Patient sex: M
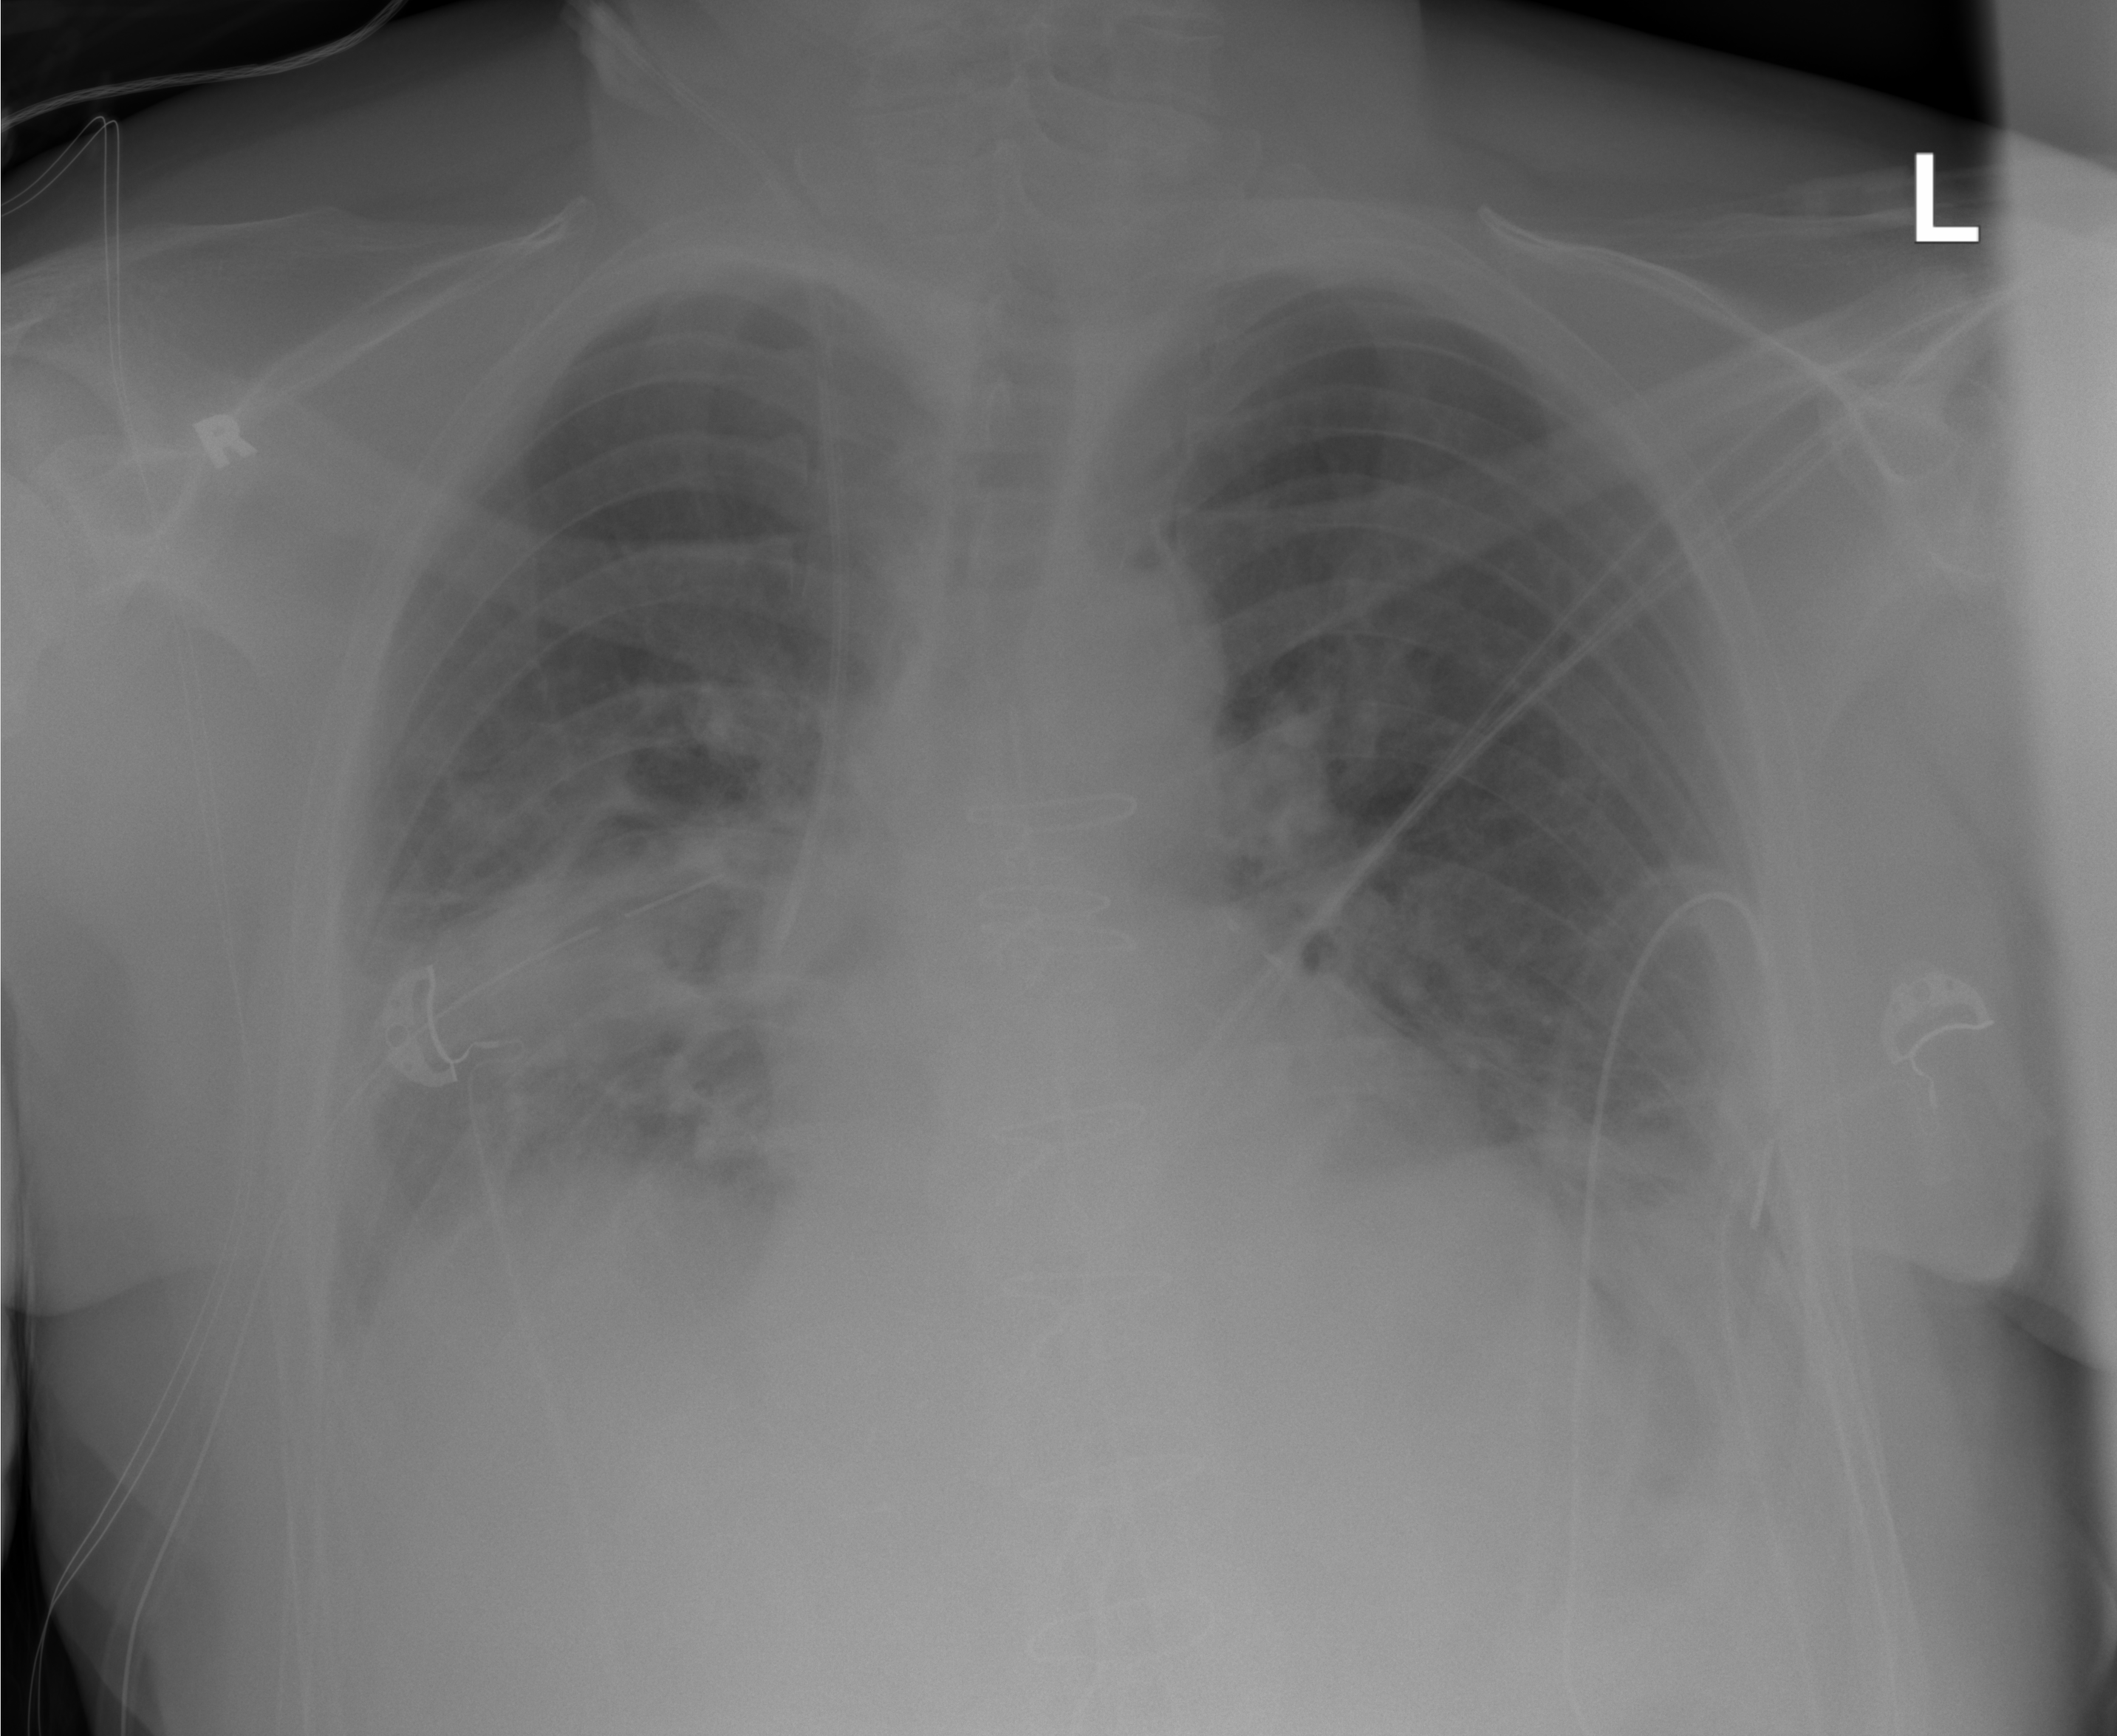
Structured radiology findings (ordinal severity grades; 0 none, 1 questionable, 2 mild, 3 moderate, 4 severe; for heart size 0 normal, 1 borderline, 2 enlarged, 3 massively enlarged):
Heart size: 0
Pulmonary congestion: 2
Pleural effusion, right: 2
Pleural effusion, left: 2
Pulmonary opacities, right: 0
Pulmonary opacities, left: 0
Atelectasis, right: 3
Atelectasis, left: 2